Field crop: tomato
Growth stage: 1
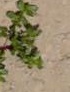
Species: portulaca